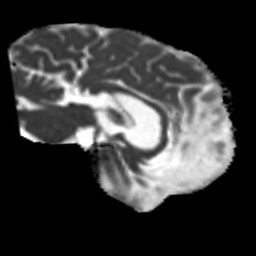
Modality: MD
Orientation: sagittal
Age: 58
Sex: male
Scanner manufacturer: siemens
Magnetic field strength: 3 T
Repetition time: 5.25 s
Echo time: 0.08 s